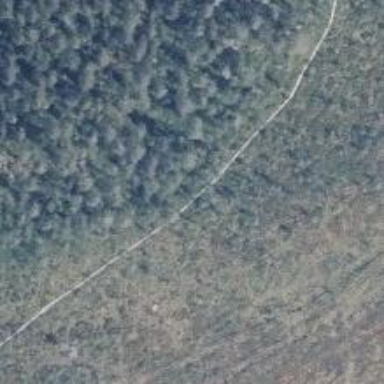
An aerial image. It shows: Path.